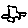
Label: car